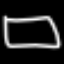
Label: square